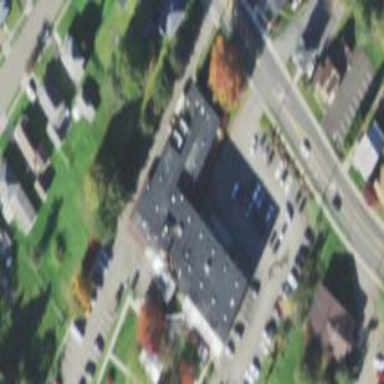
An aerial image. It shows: Nursing home building.